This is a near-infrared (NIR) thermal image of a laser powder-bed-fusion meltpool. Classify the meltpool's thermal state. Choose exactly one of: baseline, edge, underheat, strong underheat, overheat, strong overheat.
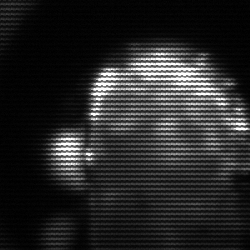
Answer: baseline